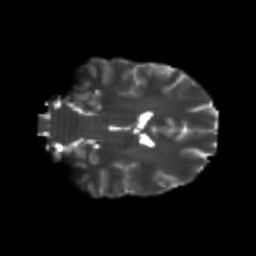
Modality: T2w
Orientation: coronal
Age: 22
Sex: female
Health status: healthy
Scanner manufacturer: philips
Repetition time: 7.389 s
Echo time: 0.08599 s